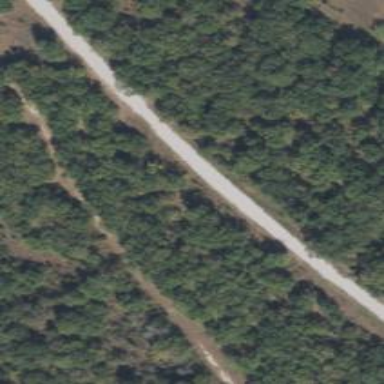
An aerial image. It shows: Service road.